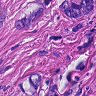
Metastatic tissue present: yes